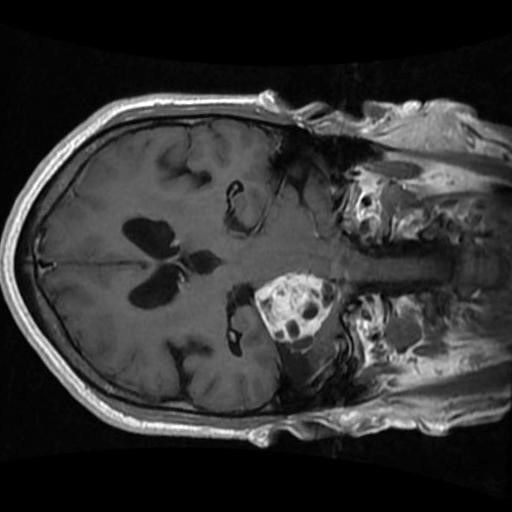
Label: brain_menin